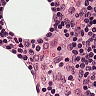
Metastatic tissue present: no